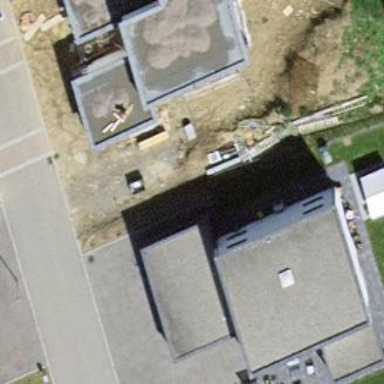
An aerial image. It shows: Garage.